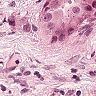
Metastatic tissue present: yes